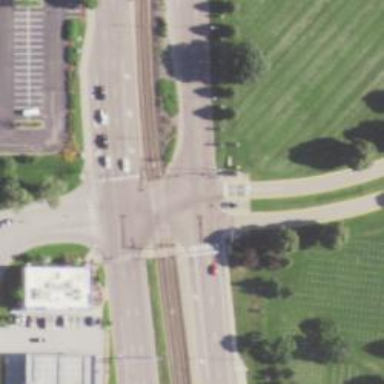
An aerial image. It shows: Crossing for the railway.